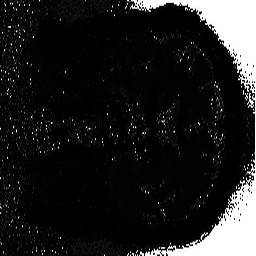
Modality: T2starmap
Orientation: coronal
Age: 72
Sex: male
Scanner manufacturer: siemens
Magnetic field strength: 3 T
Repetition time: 0.043 s
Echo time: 0.00184 s